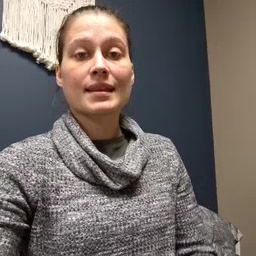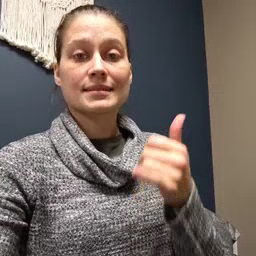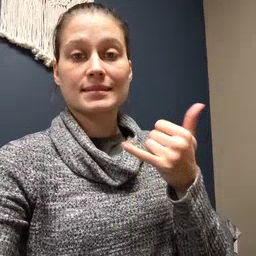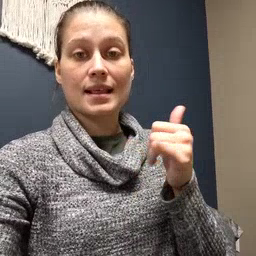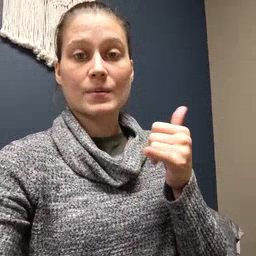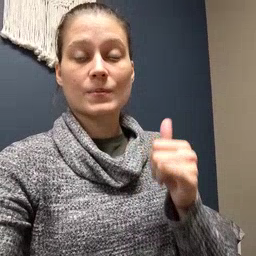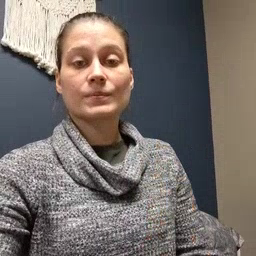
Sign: yellow